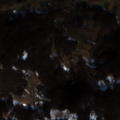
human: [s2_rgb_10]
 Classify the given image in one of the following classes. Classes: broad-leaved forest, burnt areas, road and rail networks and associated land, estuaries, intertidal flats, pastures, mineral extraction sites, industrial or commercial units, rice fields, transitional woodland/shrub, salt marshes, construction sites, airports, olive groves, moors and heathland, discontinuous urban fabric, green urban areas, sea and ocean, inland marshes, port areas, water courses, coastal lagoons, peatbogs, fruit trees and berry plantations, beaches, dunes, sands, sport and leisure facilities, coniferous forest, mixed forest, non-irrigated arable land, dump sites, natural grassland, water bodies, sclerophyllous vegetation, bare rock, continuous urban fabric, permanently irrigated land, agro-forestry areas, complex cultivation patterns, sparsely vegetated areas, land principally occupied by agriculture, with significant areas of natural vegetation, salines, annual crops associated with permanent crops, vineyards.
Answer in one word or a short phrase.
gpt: complex cultivation patterns, land principally occupied by agriculture, with significant areas of natural vegetation, broad-leaved forest